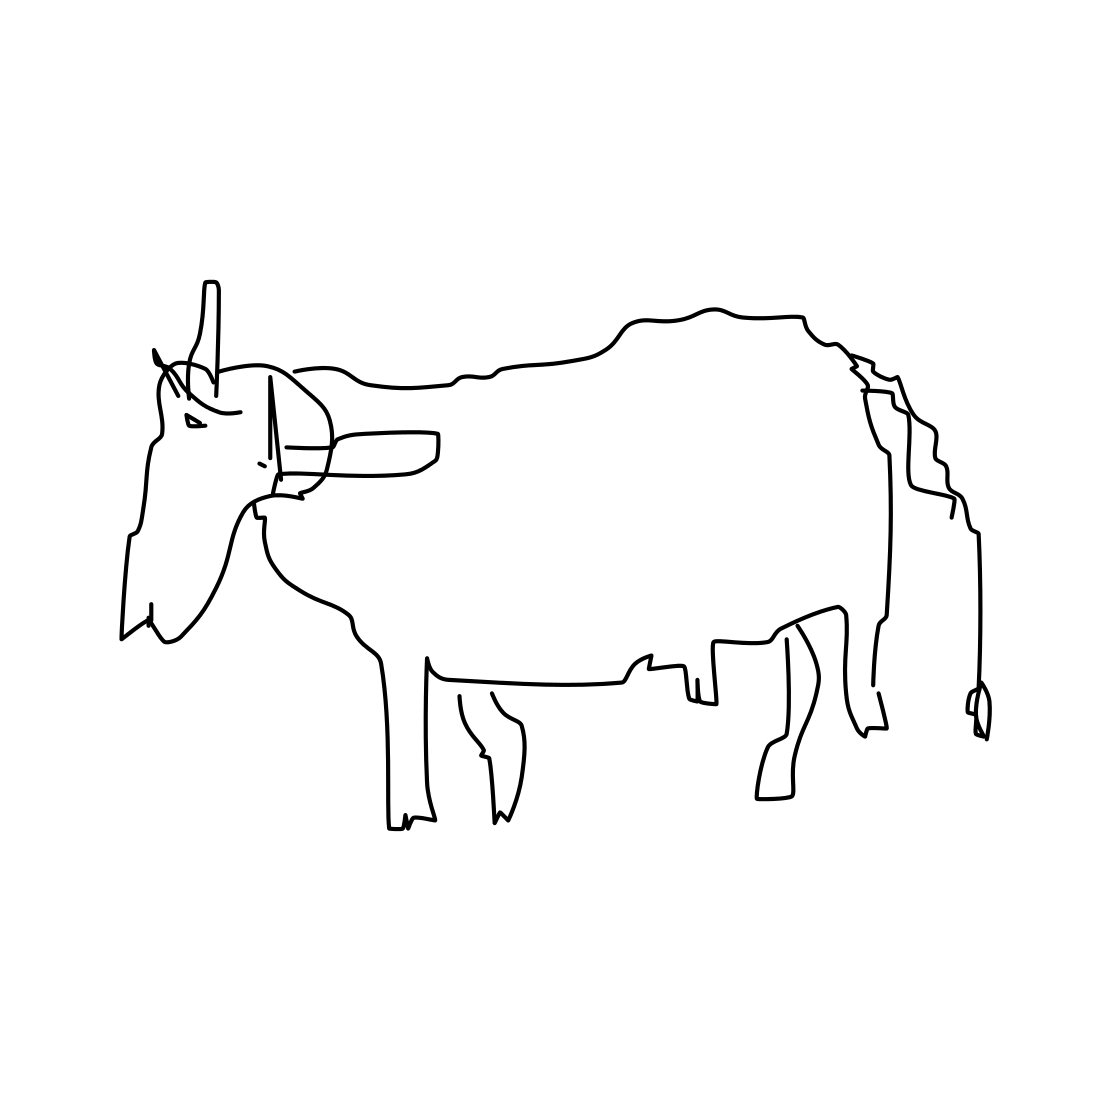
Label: cow